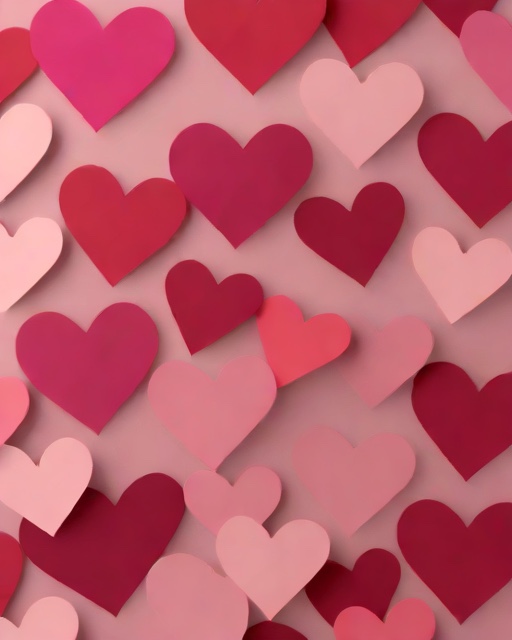
Category: Valentine